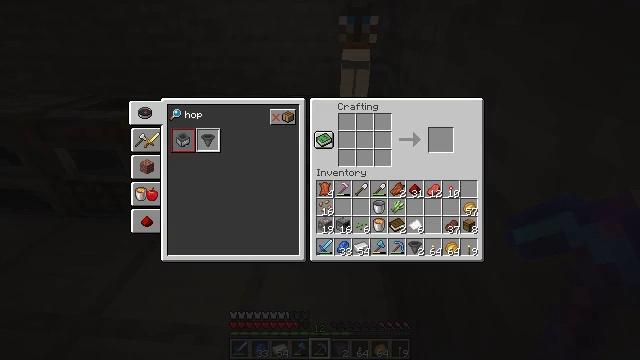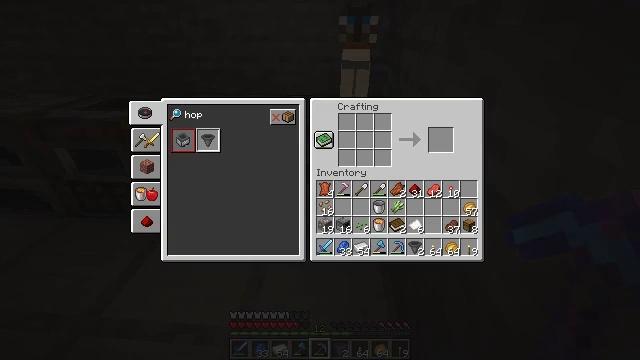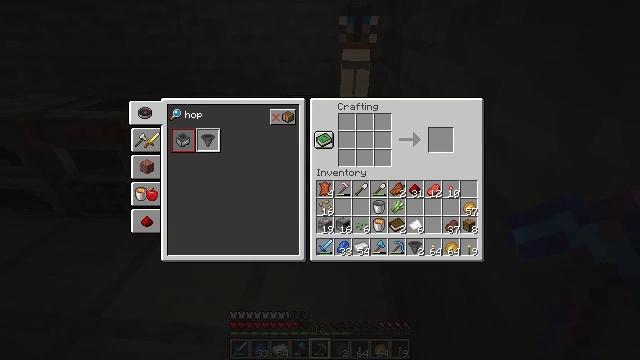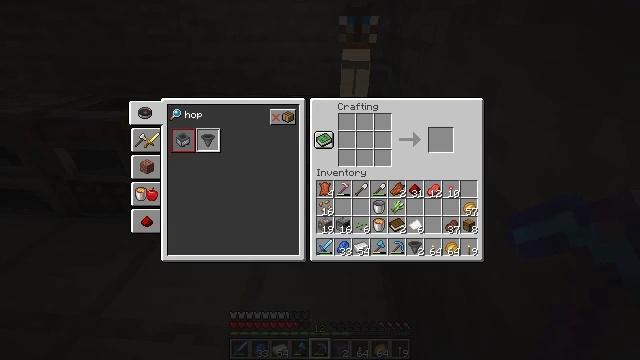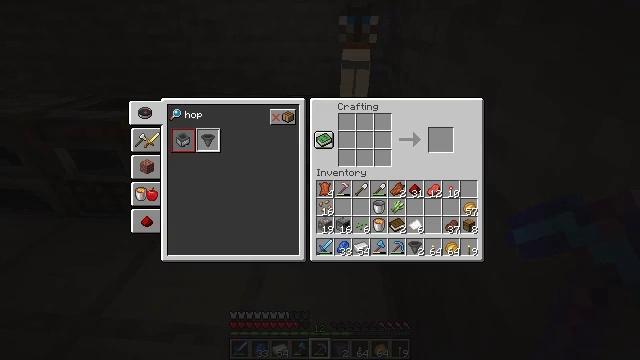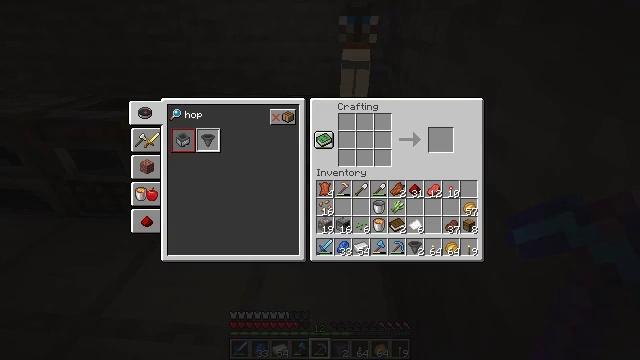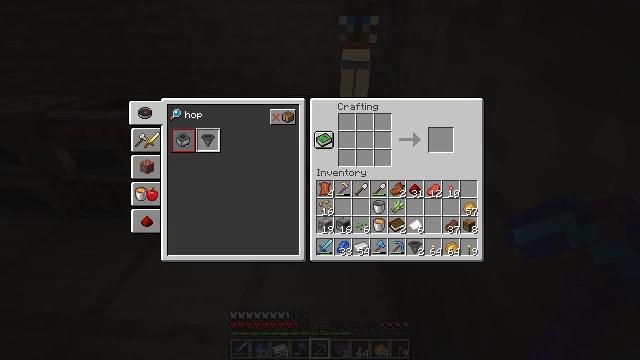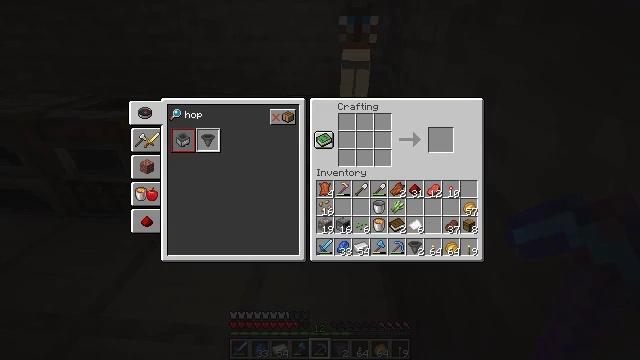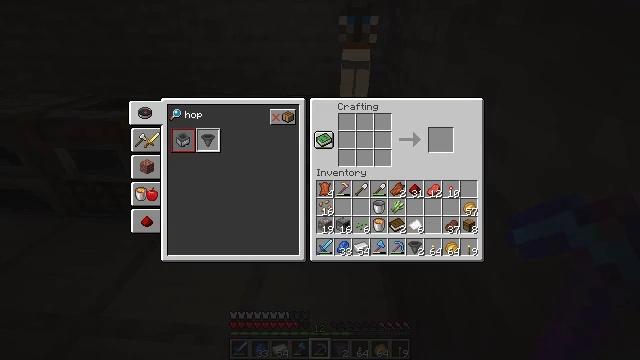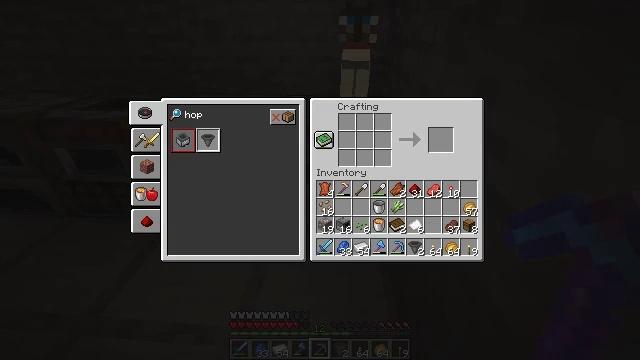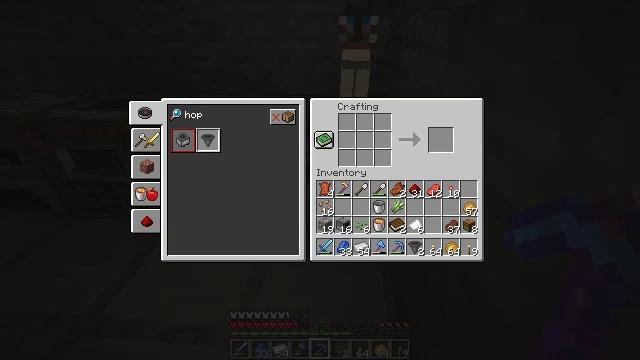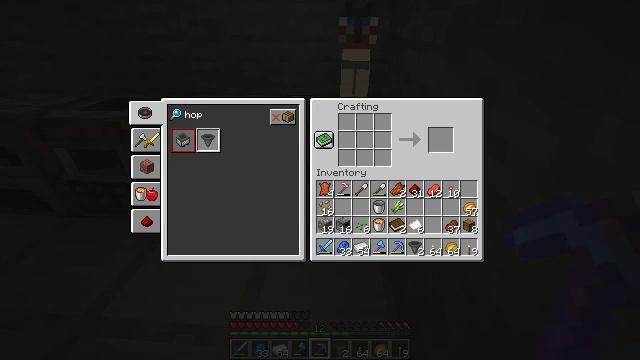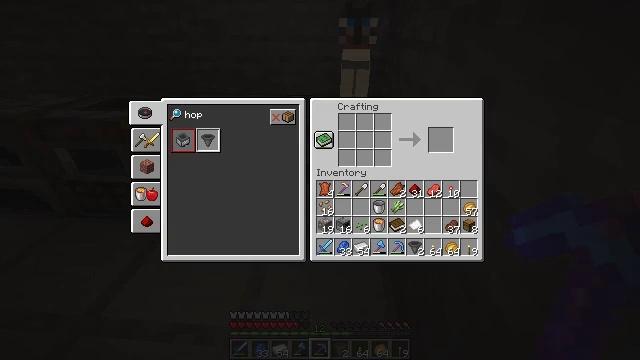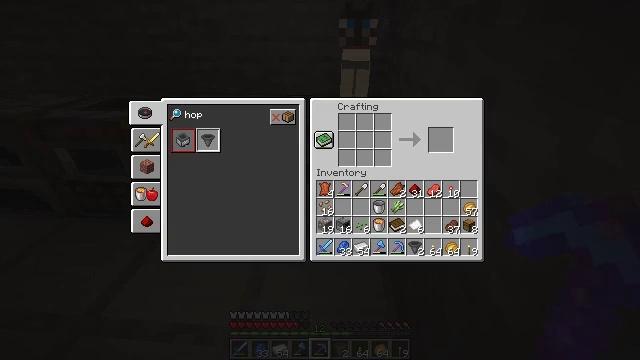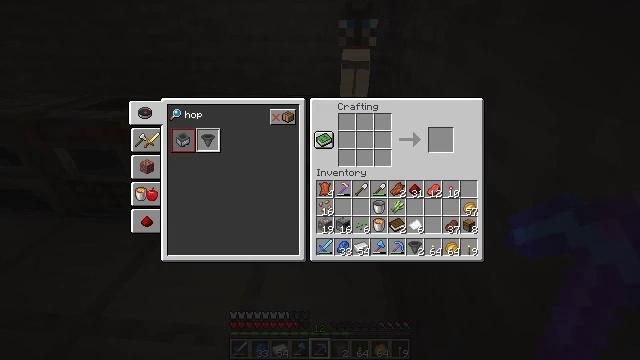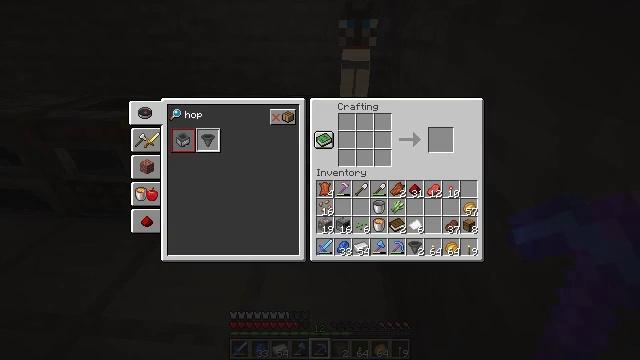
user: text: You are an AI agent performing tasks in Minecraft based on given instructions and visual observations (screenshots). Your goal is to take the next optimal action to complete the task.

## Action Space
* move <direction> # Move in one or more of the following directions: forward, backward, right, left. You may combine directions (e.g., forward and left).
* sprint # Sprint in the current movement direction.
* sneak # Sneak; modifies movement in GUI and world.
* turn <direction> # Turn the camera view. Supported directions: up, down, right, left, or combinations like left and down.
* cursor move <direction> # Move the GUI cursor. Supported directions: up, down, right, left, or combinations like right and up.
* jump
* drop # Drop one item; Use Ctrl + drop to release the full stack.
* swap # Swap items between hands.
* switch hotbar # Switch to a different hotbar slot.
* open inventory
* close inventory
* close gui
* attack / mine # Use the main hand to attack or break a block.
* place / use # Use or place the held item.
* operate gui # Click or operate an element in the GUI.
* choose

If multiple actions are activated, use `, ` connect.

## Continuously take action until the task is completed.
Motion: motion action
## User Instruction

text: Craft a minecart.
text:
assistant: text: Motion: no_op
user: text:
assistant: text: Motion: no_op
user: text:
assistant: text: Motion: no_op
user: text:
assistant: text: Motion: no_op
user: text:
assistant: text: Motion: no_op
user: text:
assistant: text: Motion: no_op
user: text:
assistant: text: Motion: no_op
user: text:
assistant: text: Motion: no_op
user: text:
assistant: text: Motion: no_op
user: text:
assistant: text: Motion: no_op
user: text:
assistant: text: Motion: no_op
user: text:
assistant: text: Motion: no_op
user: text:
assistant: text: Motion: no_op
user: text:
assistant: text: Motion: no_op
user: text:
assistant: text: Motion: no_op
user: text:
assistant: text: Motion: no_op
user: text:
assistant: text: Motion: no_op
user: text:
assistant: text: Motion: no_op
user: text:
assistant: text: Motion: no_op
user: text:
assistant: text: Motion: no_op
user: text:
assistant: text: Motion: no_op
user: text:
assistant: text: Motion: no_op
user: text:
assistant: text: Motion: no_op
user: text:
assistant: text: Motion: no_op
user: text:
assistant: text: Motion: no_op
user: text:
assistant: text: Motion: no_op
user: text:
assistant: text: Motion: no_op
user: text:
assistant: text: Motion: no_op
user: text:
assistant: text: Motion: no_op
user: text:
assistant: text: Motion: no_op